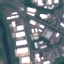
Land use / land cover: Industrial